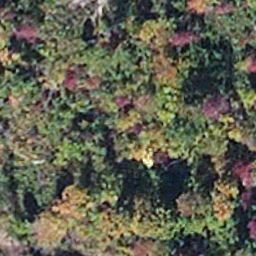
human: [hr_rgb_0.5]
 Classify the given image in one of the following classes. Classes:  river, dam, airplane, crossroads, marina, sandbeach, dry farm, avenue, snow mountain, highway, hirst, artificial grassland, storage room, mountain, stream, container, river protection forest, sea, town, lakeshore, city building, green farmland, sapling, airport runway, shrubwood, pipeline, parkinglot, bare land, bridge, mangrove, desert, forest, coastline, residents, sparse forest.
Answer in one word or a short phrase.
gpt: mangrove